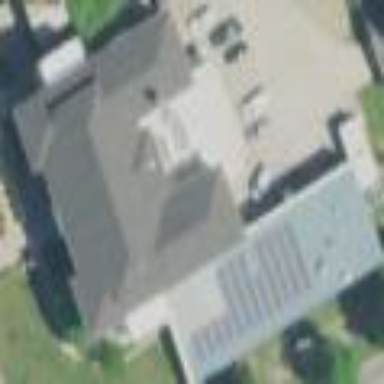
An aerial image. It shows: School building also serving as shelter.